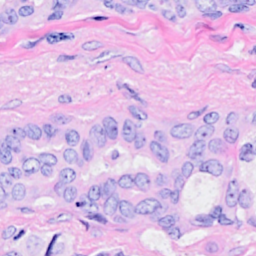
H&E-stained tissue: Breast